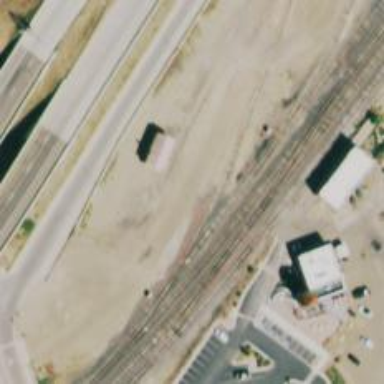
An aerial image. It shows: Railway yard.